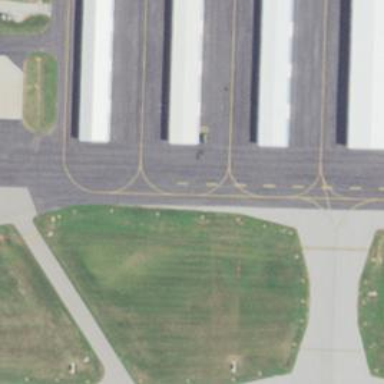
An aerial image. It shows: View of taxiway at the airport.